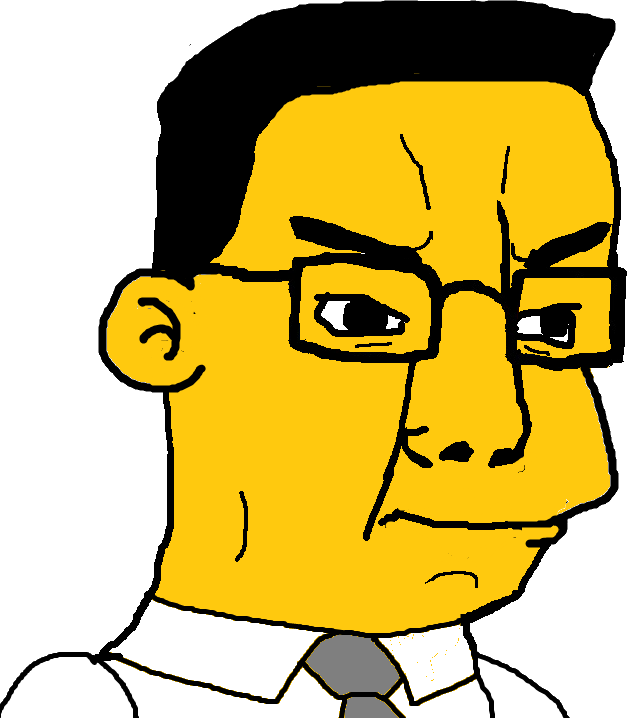
Label: 5_Poljak